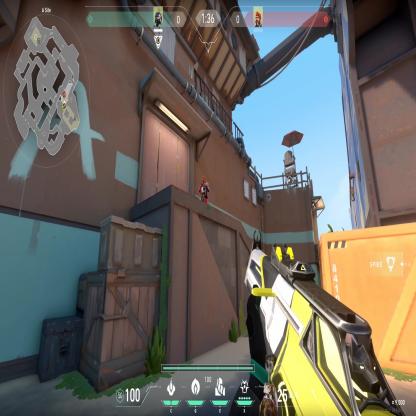
Label: enemy